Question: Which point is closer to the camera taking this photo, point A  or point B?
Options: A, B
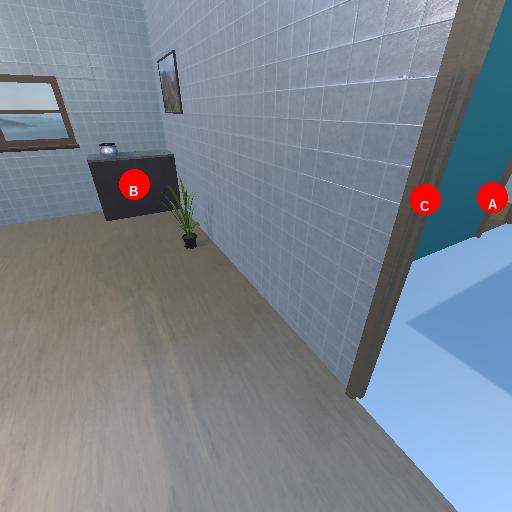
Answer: A